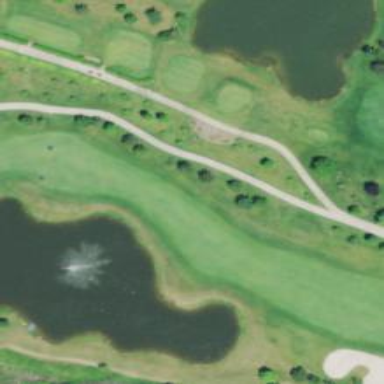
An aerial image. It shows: Golf hole.